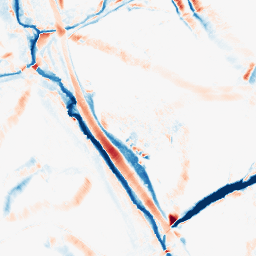
Category: morphological
Decomposition family: morphological_diamond
Decomposition parameters: operation: average
radius: 10
Upsampling method: edge_directed
Upsampling parameters: scale: 4
Upsampling scale: 4